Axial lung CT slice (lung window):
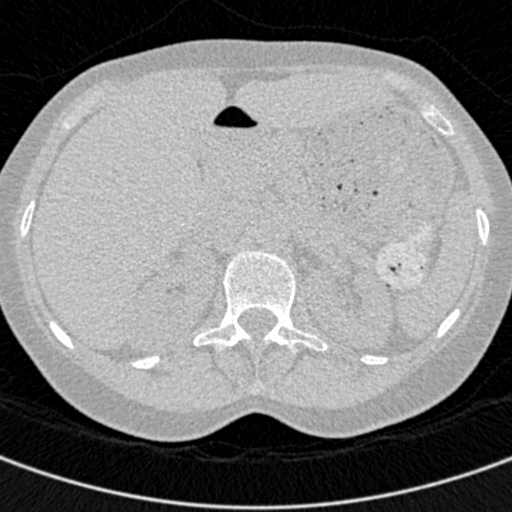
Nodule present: no